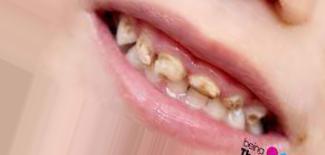
Condition: Tooth Discoloration